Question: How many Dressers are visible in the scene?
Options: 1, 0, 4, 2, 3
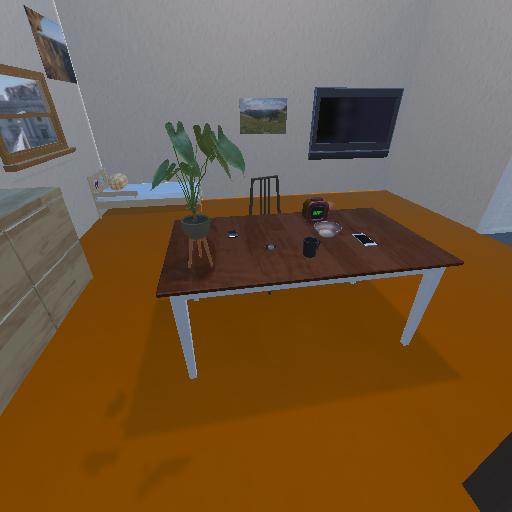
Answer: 1